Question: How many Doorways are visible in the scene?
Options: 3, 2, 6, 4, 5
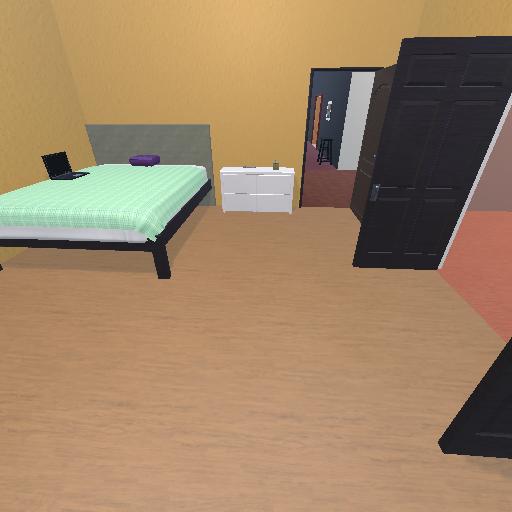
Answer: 3